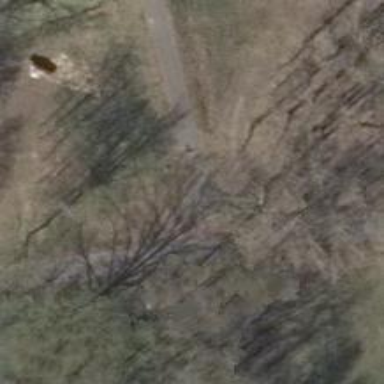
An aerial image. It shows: Asphalt path with excellent trail visibility.